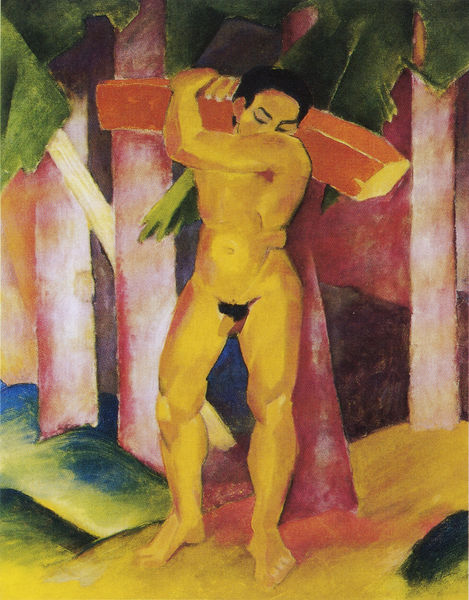
Titel: Holzträger
Künstler: Franz Marc
Institution: Collection Gregory Callimanopulos
Schlagwörter: akt, baum, blau, blätter, dunkel, fuß, gemälde, hand, haut, körper, mann, nackt, schatten, weiß, baumstämme, bäume, cezanne, gelb, grün, landschaft, sand, äste, braun, brust, bunt, hell, holz, nase, ohr, orange, schwarz, säule, säulen, rot, weg, expressionismus, flächig, malerei, symbolismus, arm, arme, augen, gesicht, mensch, stehen, stein, tragen, bildnis, hände, porträt, öl, ast, baumstamm, hügel, natur, stamm, boden, auge, haare, stehend, rosa, schulter, schultern, wald, arbeit, beine, bein, farbig, füße, strand, moderne, arbeiten, last, schleppen, schwer, farben, modern, farbe, formen, lila, linien, primitivismus, arbeiter, tannen, stämme, kraft, muskeln, brauen, balken, palme, nabel, bauch, nachdenklich, ellenbogen, geschlecht, knie, scham, abstraktion, surreal, gauguin, adam, barfuss, penis, schwarze haare, südsee, münchen, paul, form, gebogen, klassische moderne, macke, tanne, geschlossene augen, jüngling, christus, gaugin, holzfäller, muskel, lastenträger, waldboden, stark, achsel, heben, urwald, fichten, schamhaare, palmen, block, kräftig, träger, nackter mann, blauer reiter, inseln, parallelen, kain, stämmen, paul gauguin, franz marc, marc, august macke, der blaue reiter, der blaue reitere, expresionismus, gauin, geschlcht, glied, holzträger, indianer, insular, mache, marck, paul gaugin, risa, sandiger untergrund, tahiti, ureinwohner, waldarbeiter, geschlechtsteile, verwaschen, märthyrer, abel, 1908, 1910, 1909, 1907, mann nackt sex, bäume im hintergrund